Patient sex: M
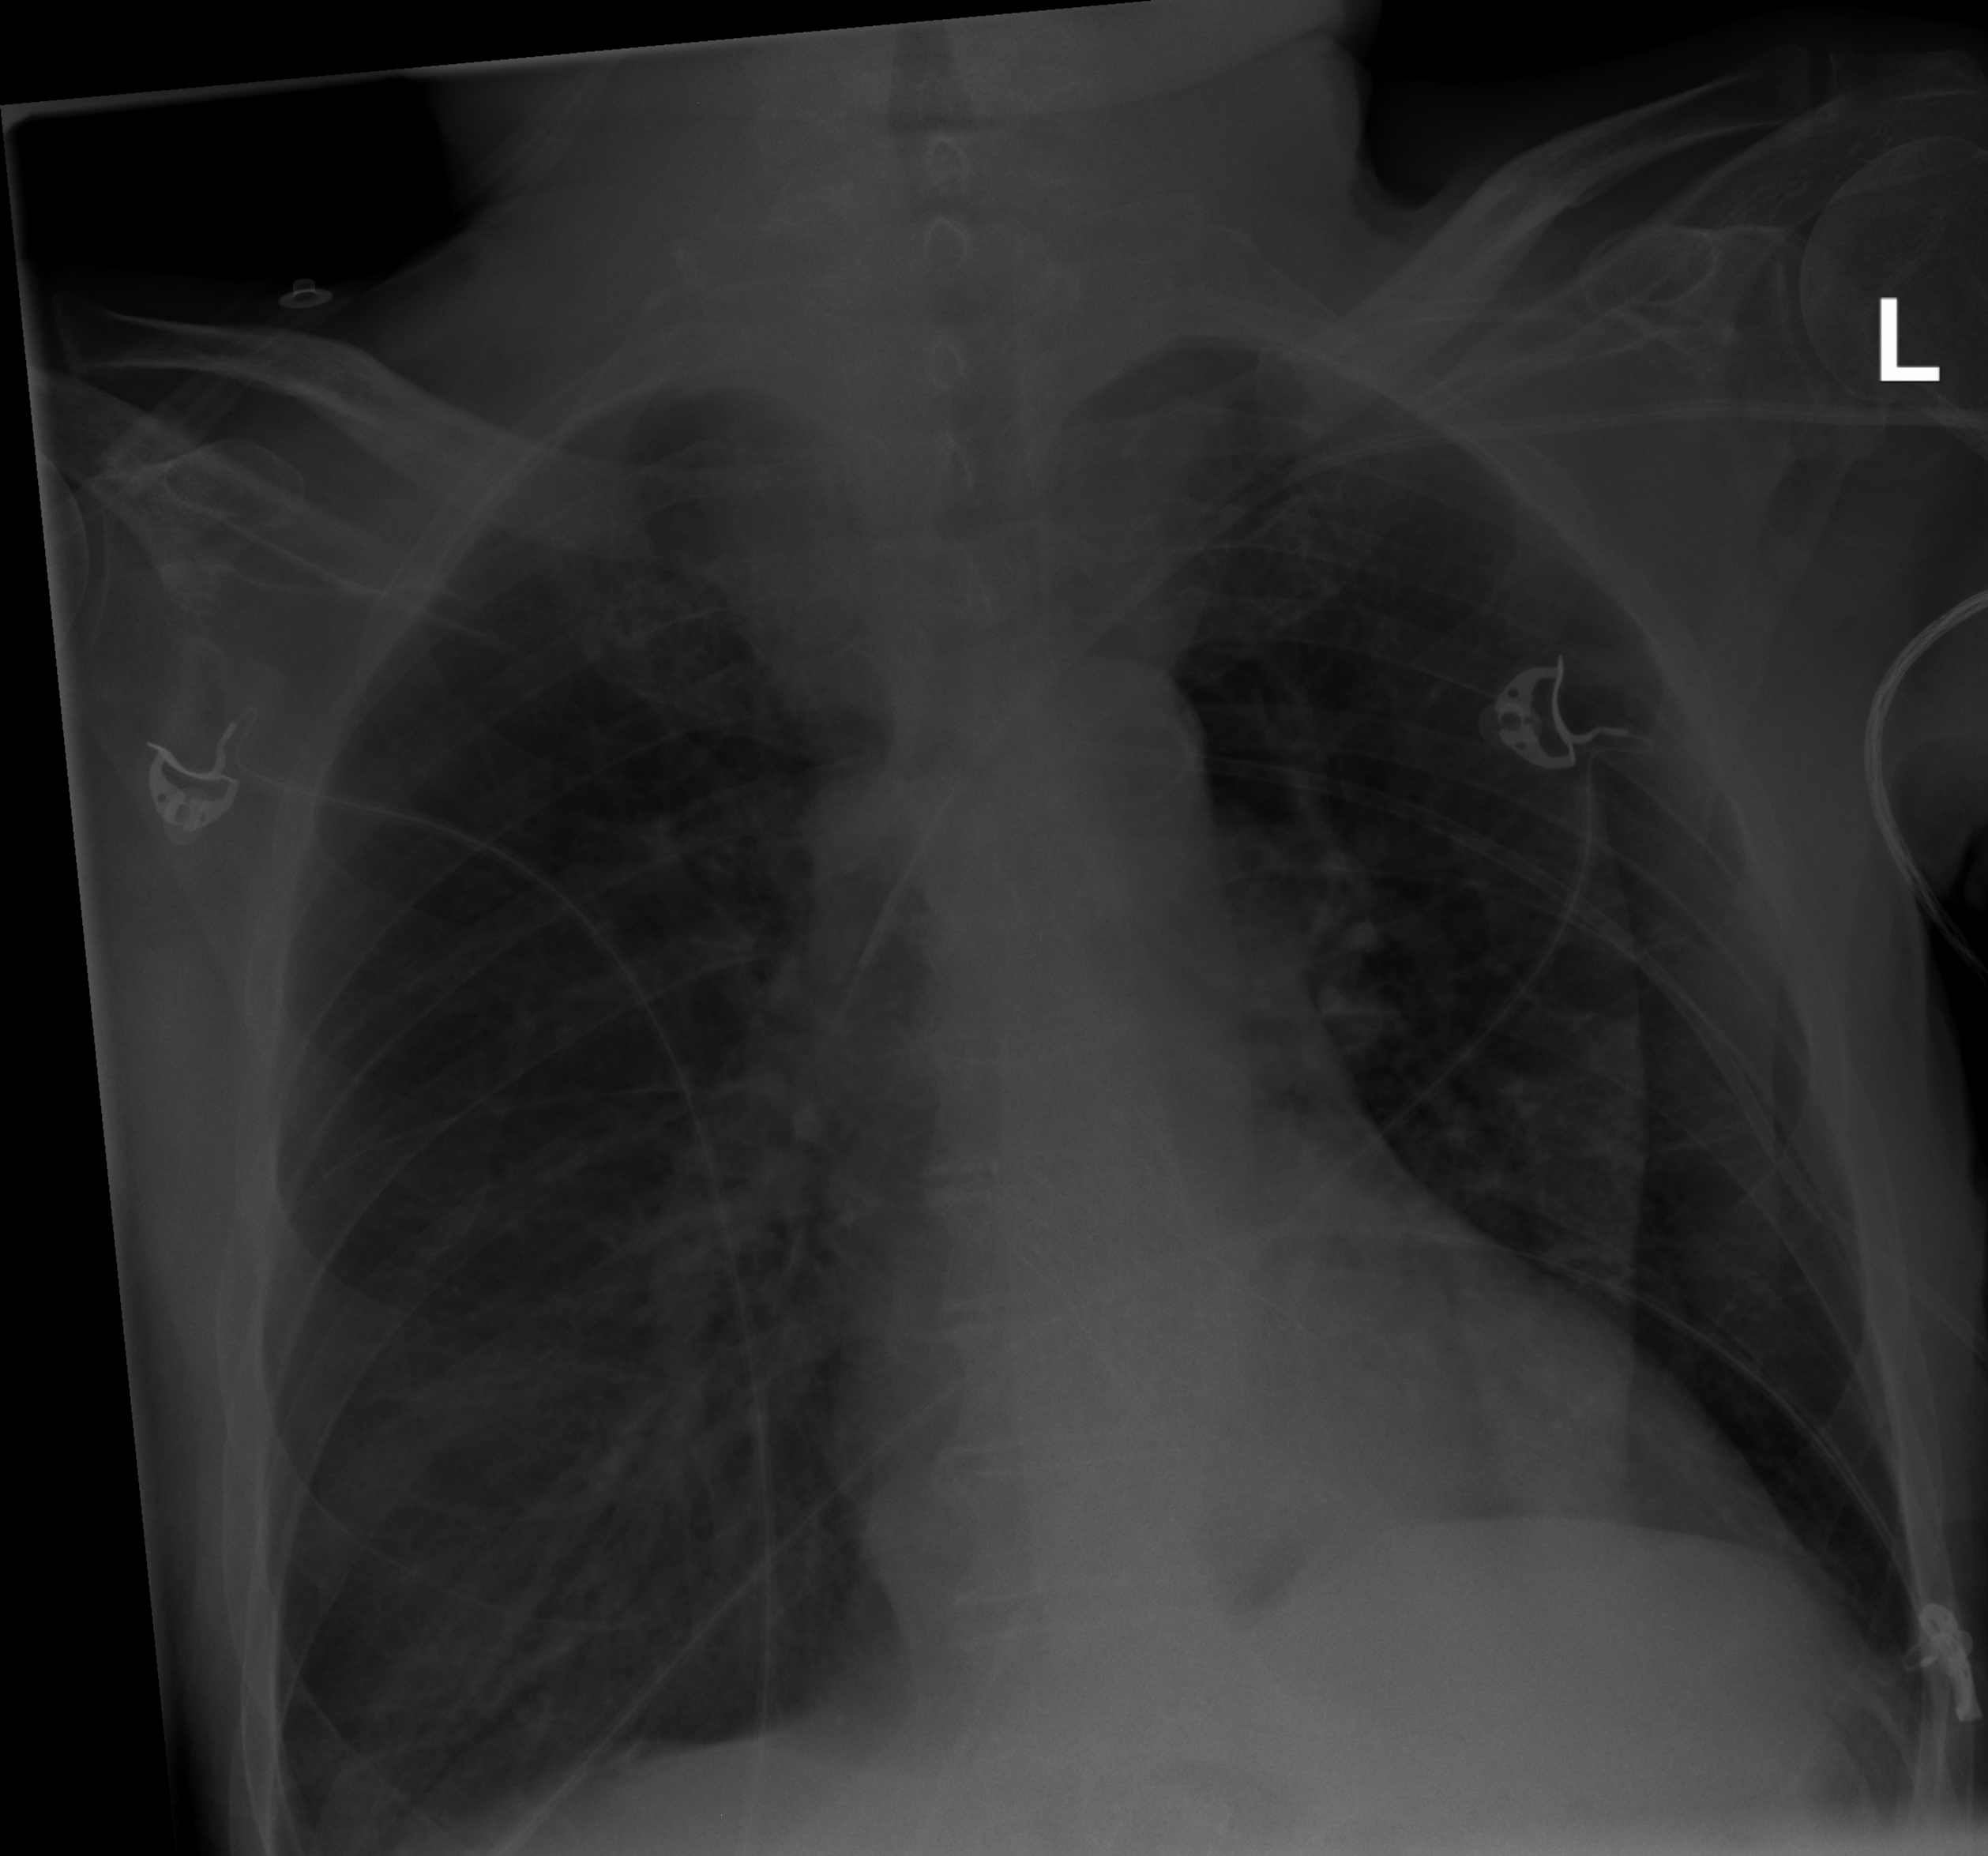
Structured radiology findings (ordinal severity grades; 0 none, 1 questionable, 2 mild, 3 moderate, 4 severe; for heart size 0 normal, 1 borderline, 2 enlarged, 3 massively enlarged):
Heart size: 0
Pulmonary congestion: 0
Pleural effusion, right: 2
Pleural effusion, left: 0
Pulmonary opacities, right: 0
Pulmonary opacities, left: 0
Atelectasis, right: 2
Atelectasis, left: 0